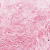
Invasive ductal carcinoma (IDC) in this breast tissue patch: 0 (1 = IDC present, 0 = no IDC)